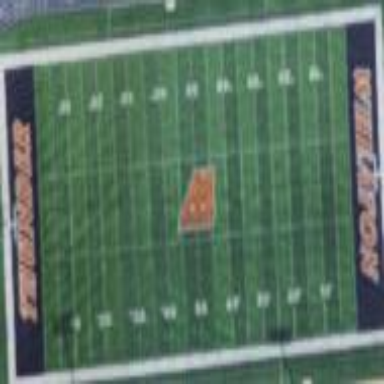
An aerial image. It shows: American football pitch with artificial turf surface for leisure land.